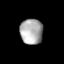
Tissue: lung
Cell type: Endothelial cells
Senescence score: 0.6951
Nuclear area (px): 570
Mean DAPI intensity: 170.328